Field crop: tomato
Growth stage: 2
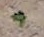
Species: solanum